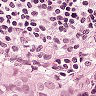
Metastatic tissue present: yes